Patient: sex F, age 67
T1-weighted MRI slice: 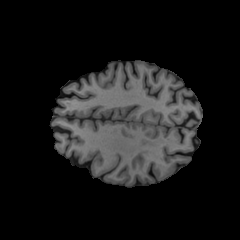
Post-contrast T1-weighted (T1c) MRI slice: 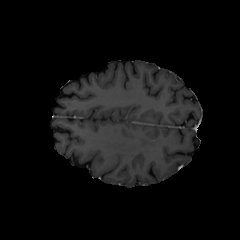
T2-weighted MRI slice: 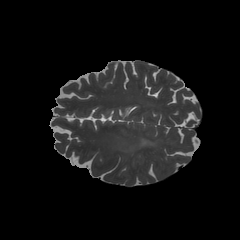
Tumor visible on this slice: yes
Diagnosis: Glioblastoma, IDH-wildtype
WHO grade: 4